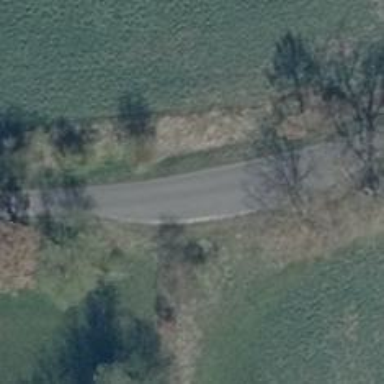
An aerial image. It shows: Passing place on the road.